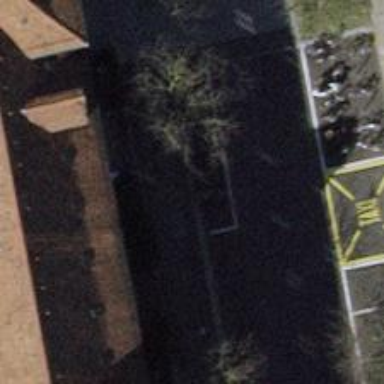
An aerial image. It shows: Motorcycle parking facility.